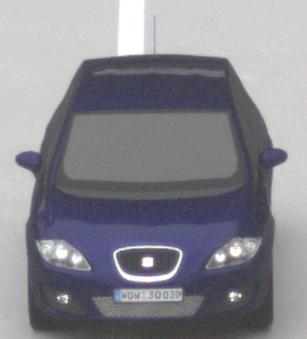
Make: SEAT
Model: Leon 1.4
Detailed model: Leon (1P)
Model produced from: 2009/04
Model produced until: 2010/08
Doors: 5
Color: blue
Road condition: dry road
Daytime: midday
Contrast: low contrast